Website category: book
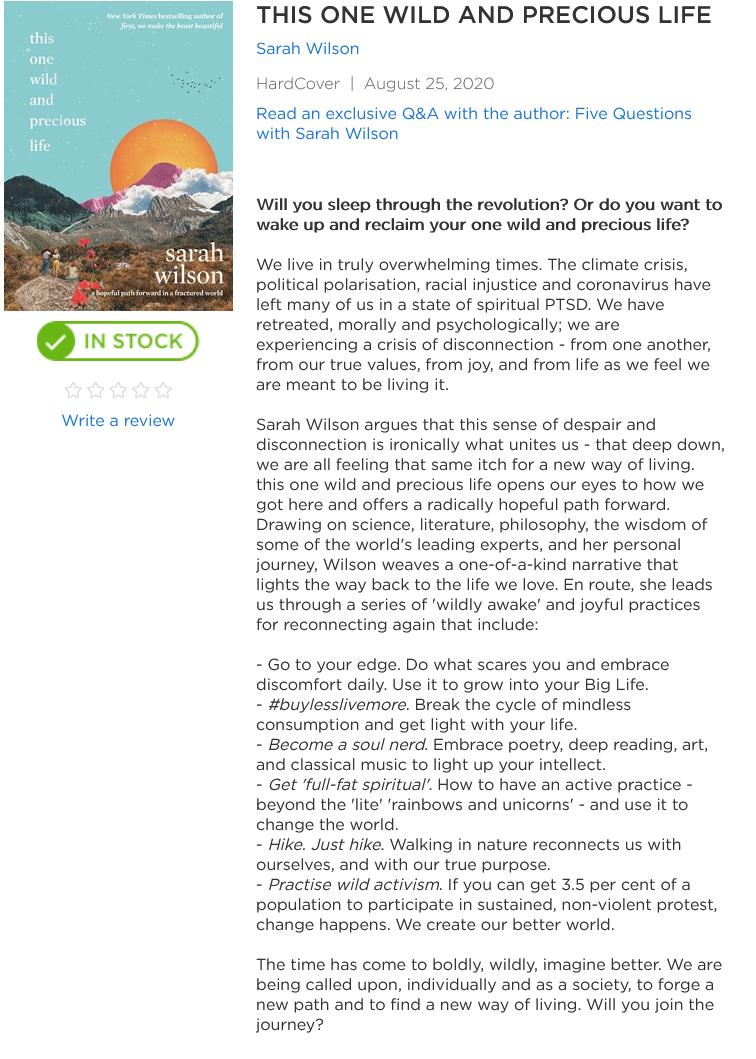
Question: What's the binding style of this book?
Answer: HardCover

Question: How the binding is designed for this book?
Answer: HardCover

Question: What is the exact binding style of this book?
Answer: HardCover

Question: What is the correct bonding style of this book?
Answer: HardCover

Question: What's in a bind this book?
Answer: HardCover

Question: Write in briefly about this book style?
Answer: HardCover

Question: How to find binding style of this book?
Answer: HardCover

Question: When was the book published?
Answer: August 25, 2020

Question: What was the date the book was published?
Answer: August 25, 2020

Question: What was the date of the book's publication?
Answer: August 25, 2020

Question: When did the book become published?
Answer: August 25, 2020

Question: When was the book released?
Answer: August 25, 2020

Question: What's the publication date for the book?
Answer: August 25, 2020